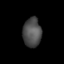
Tissue: skin
Cell type: Epithelial cells
Senescence score: 0.2565
Nuclear area (px): 524
Mean DAPI intensity: 77.857